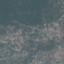
Land use / land cover class: HerbaceousVegetation